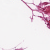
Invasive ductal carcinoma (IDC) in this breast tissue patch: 0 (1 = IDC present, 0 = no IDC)